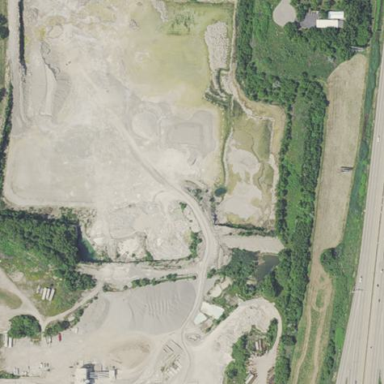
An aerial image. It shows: Quarry area.